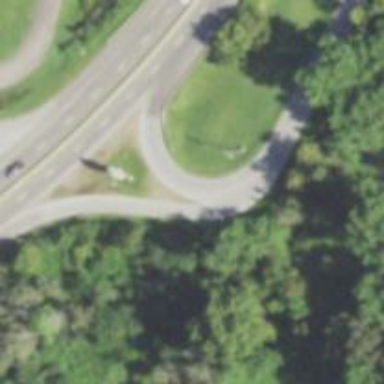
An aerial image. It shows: Asphalt trunk link road.